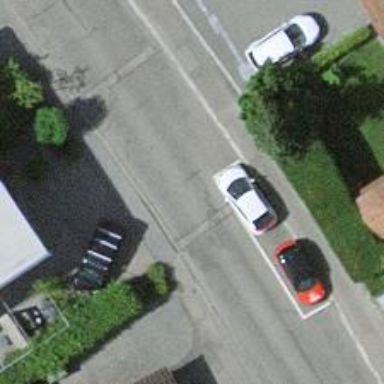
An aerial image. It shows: Residential road with asphalt surface and sidewalk on the left.